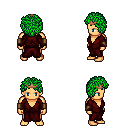
a pixel art fantasy rpg character, male body template, human, tanned skin, red robe, metal pants, green curly afro hairstyle, bronze tiara, leather bracers, four views (front, back, left, right), 2x2 character sprite sheet, small pixel art, hard edges, no anti-aliasing